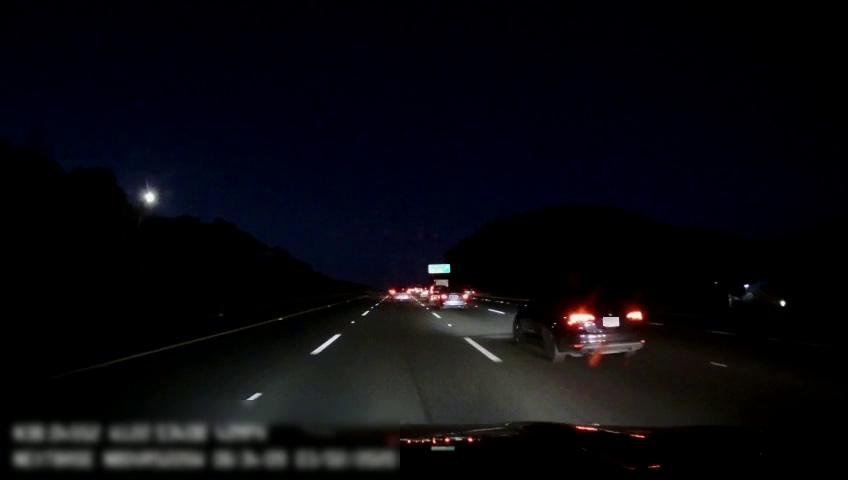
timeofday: Night
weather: Other
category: Drivable Space
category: Vehicles | Car
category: Vehicles | SUV
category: Vehicles | Other LV
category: Vehicles | Car
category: Vehicles | SUV
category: Lanes | Alternate Lane
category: Lanes | Current Lane
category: Lanes | Current Lane
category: Lanes | Alternate Lane
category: Lanes | Alternate Lane
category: Lanes | Alternate Lane